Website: crate-barrel
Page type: account-selection
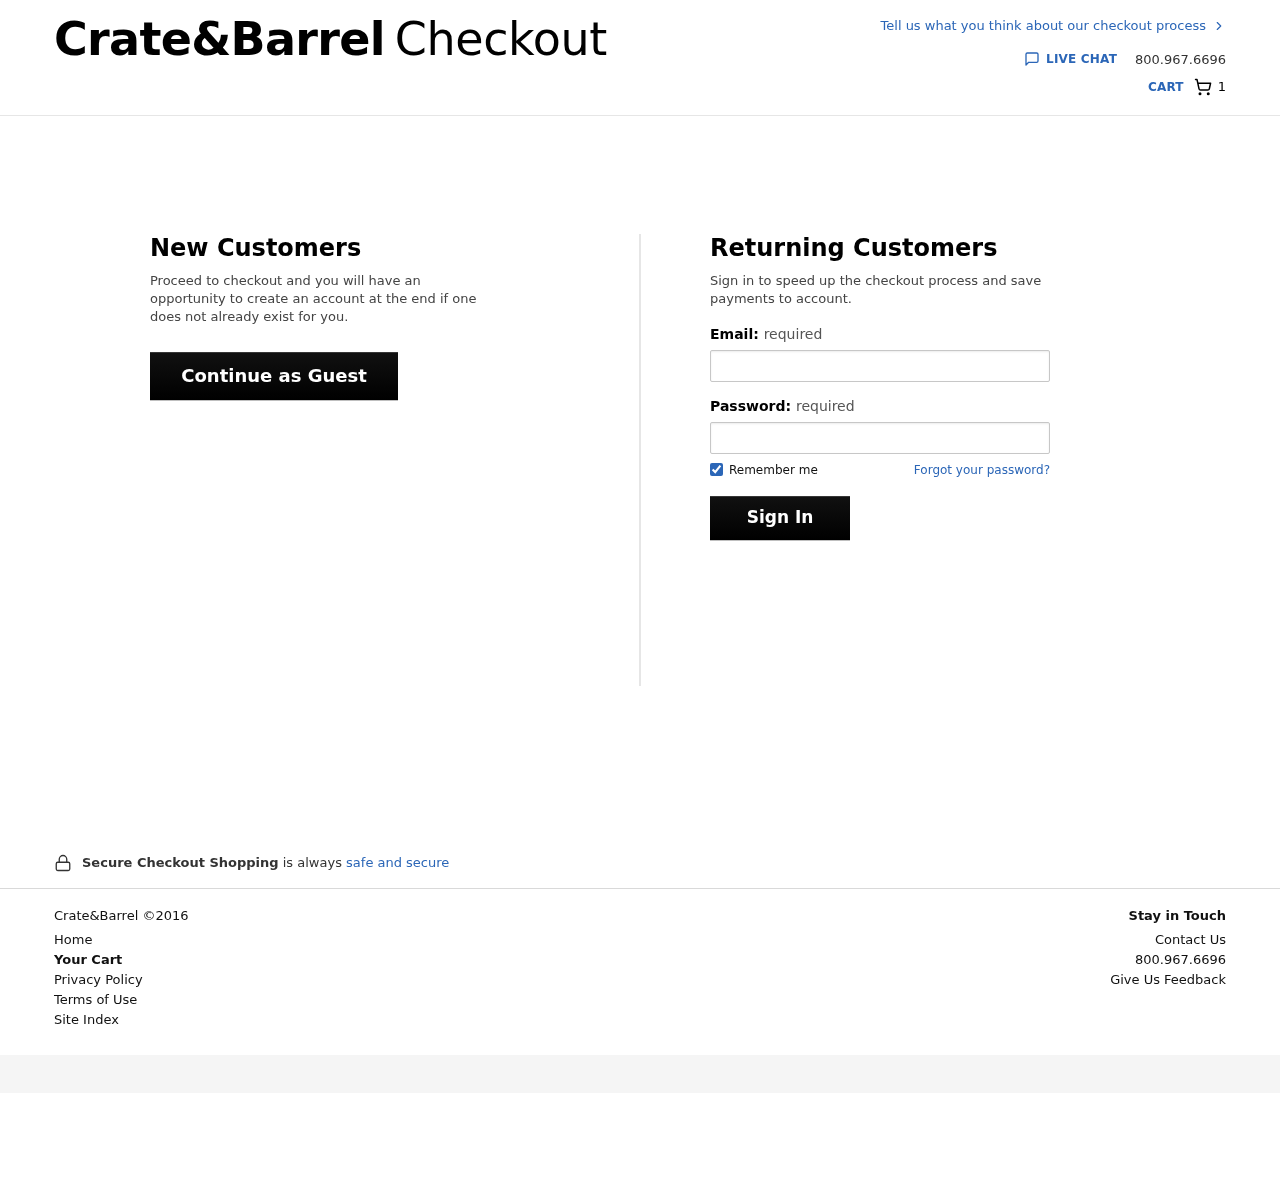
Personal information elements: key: PII_EMAIL
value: willie_osborn@hotmail.com
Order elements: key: ORDER_NUM_ITEMS
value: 1